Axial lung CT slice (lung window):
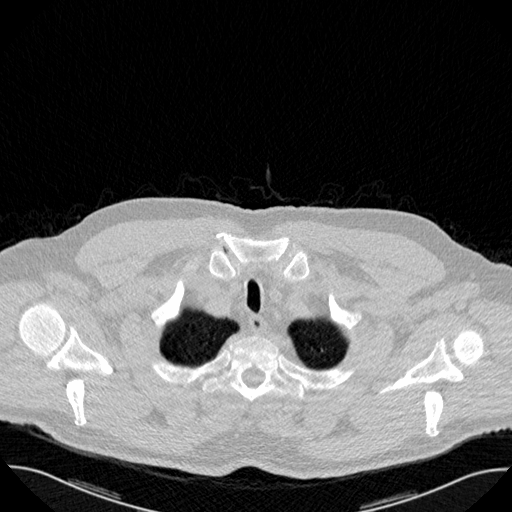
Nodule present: no